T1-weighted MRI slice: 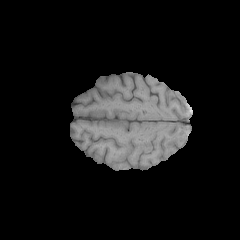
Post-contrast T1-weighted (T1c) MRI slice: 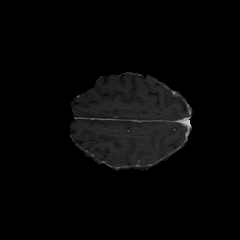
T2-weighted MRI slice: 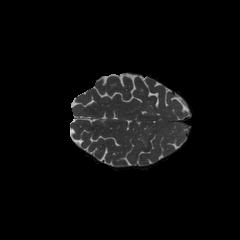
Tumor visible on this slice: no